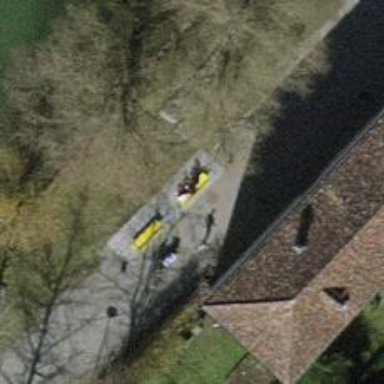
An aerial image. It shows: Bench for seating.